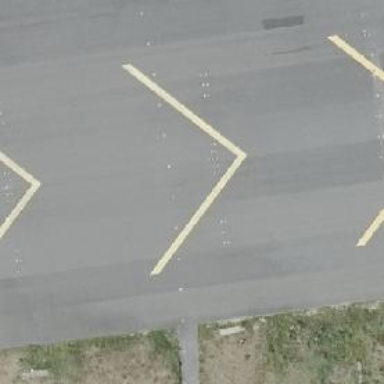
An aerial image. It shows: Service road with asphalt surface leading to blast pad runway.